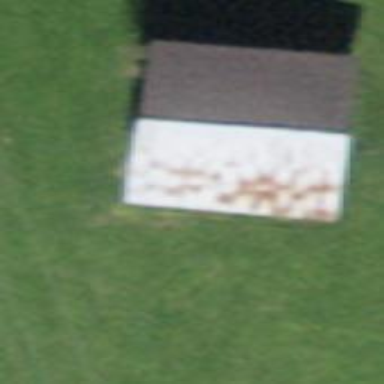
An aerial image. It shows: Rural barn.